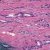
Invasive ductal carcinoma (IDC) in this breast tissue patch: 1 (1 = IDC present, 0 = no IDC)